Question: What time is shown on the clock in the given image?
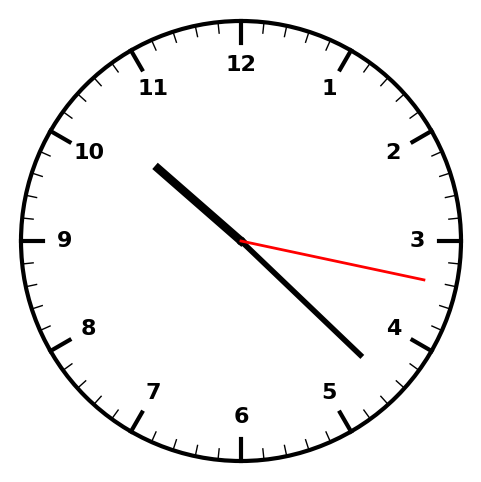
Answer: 10:22:17